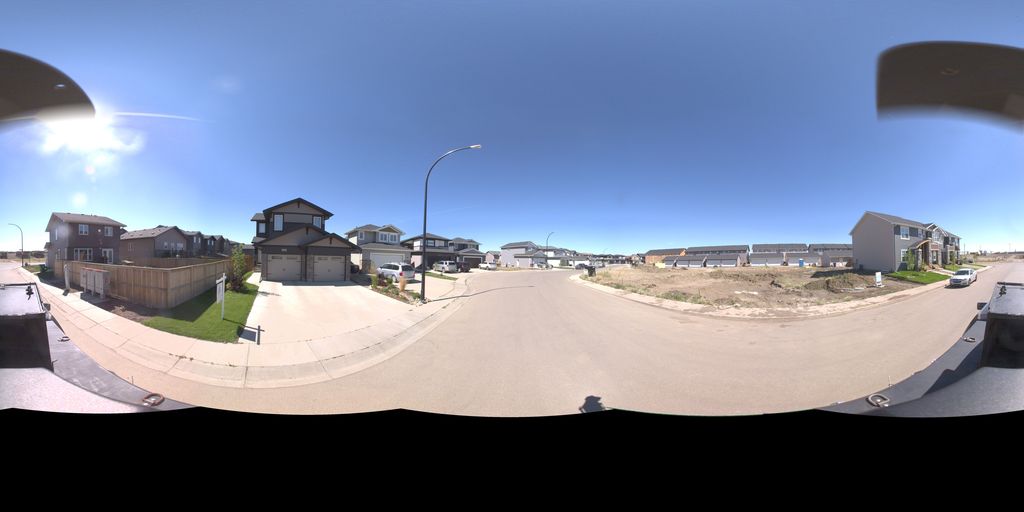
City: saskatoon